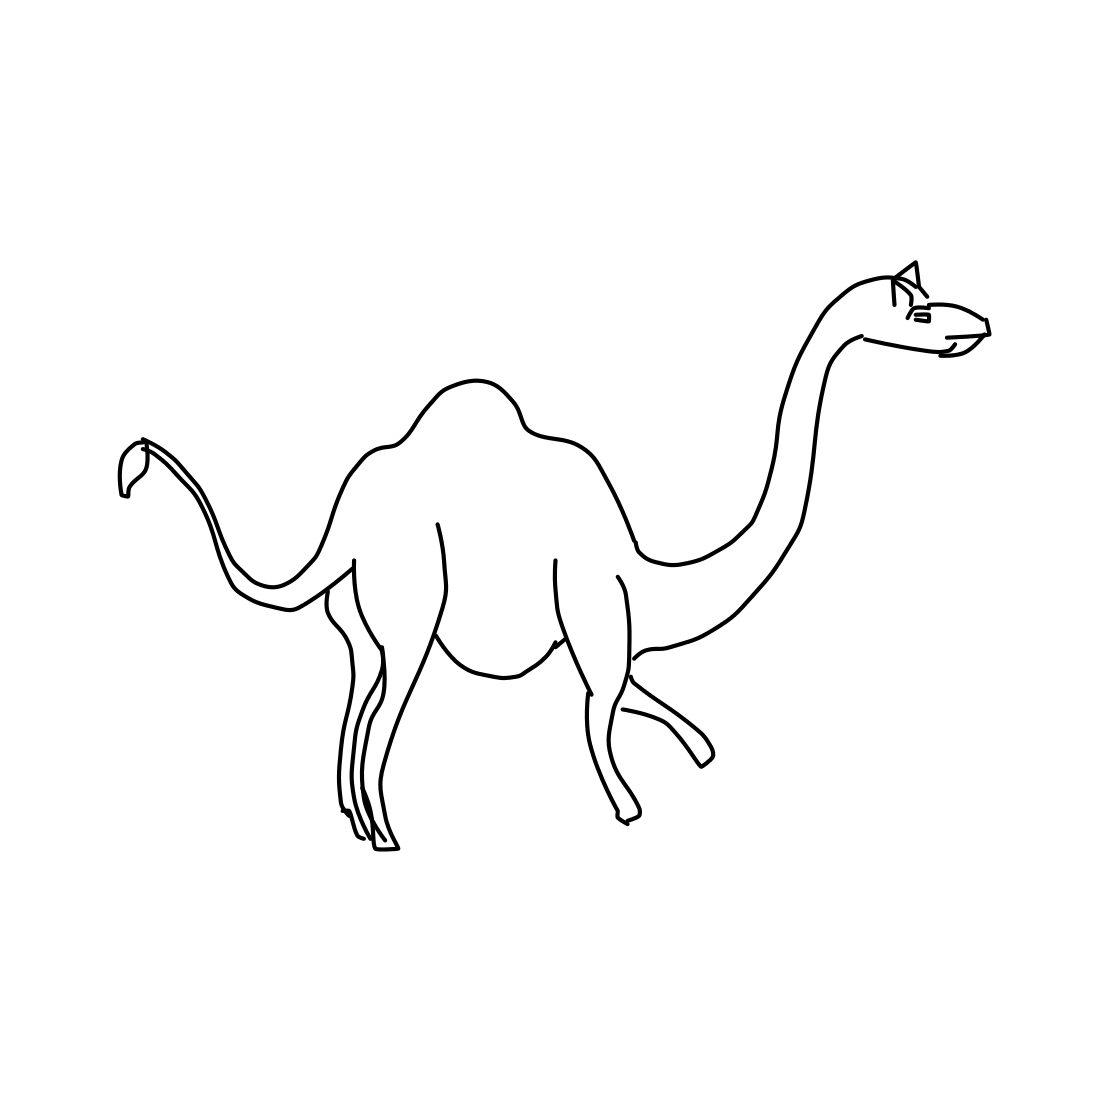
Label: camel